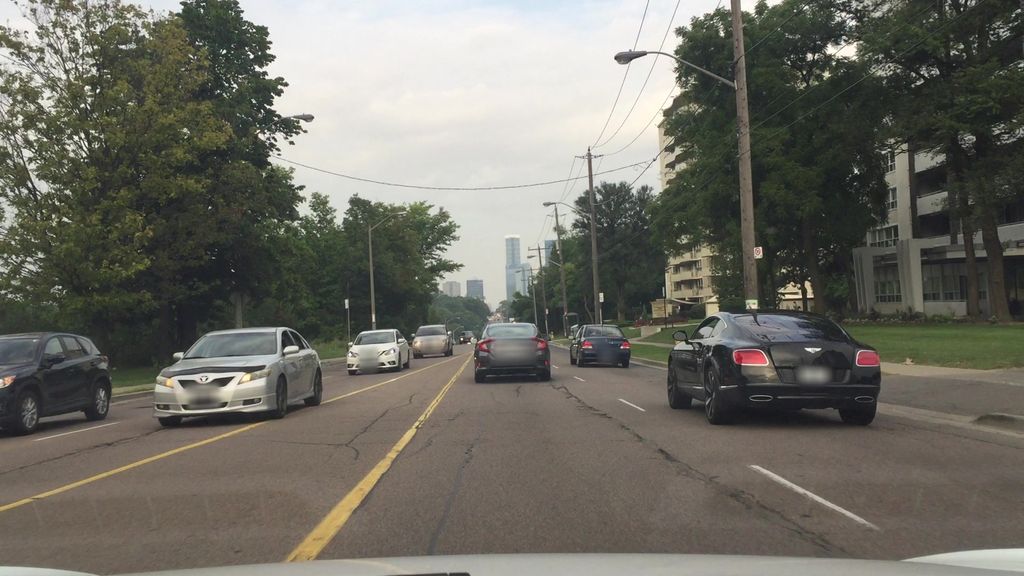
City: toronto